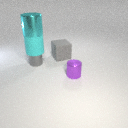
large cyan rubber cylinder above small gray metal cylinder